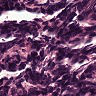
Metastatic tissue present: no